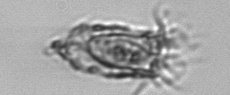
Label: Tintinnopsis